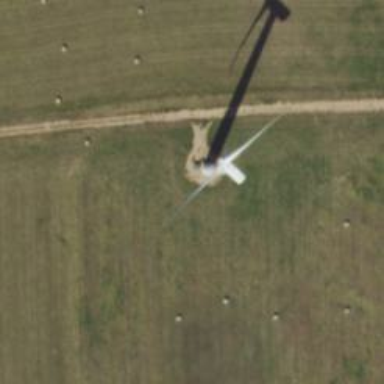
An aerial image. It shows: Wind generator powered by wind. The generator type is horizontal axis and it uses wind turbines.